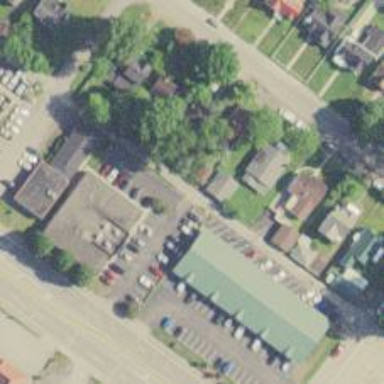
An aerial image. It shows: Alley classified as service road.